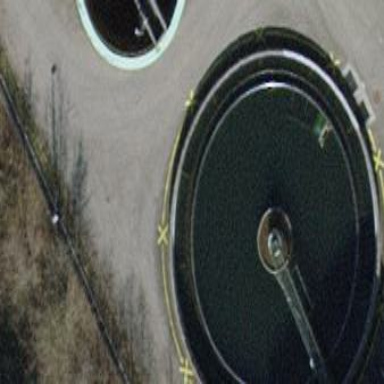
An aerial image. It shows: Body of wastewater.